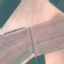
Label: AnnualCrop